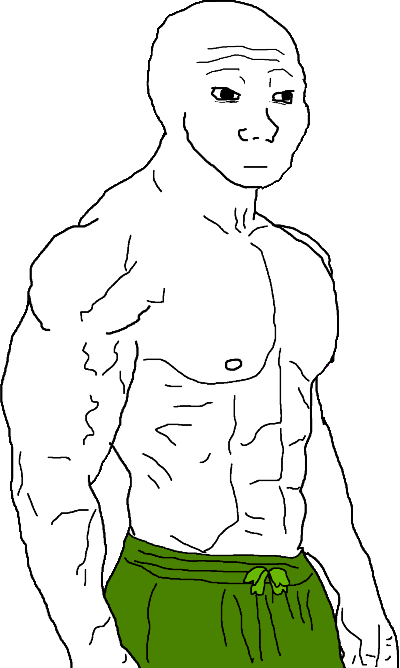
Label: 5_Stronkjak